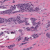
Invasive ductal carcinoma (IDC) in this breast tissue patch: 1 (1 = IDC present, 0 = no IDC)